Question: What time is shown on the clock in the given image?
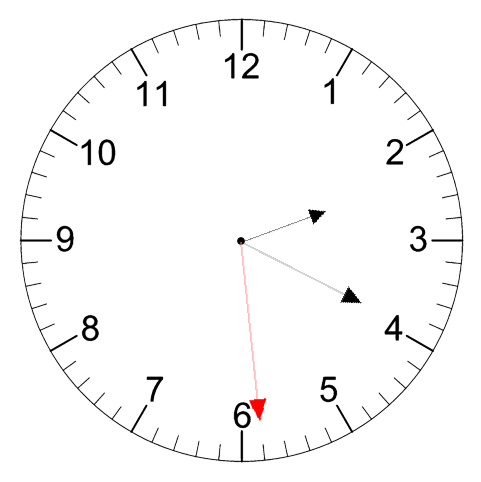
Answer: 02:19:29